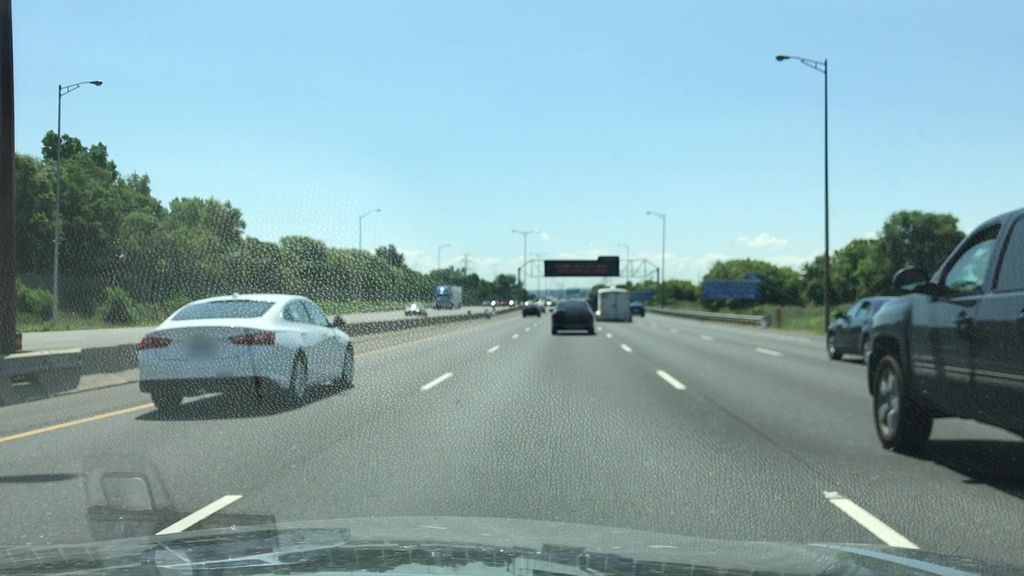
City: hamilton